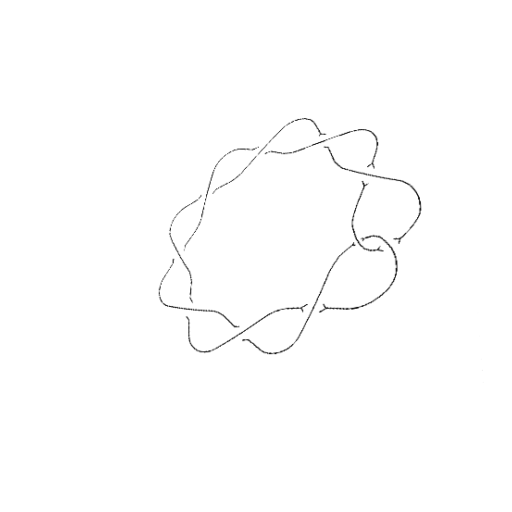
Crossing number: 10